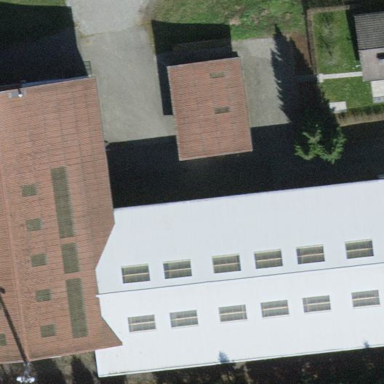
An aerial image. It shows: Warehouse building.